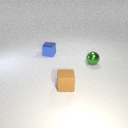
small brown rubber cube to the left of small green metal sphere